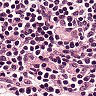
Metastatic tissue present: no